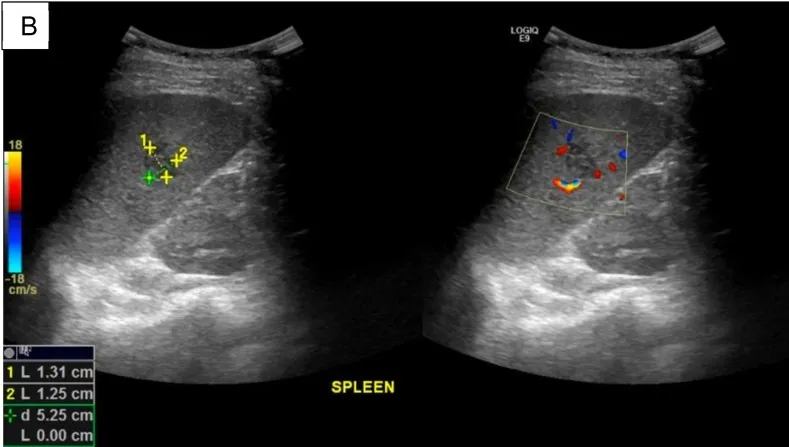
Spleen.
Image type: radiology (ultrasound)